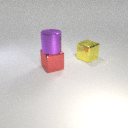
large yellow metal cube behind large red metal cube